RGB frame:
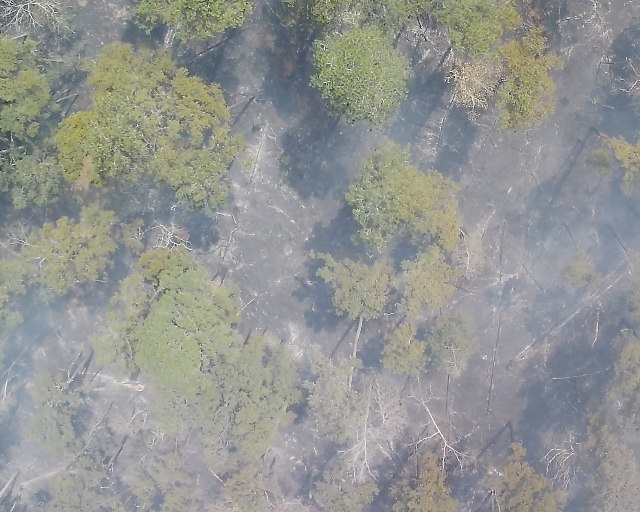
Thermal frame:
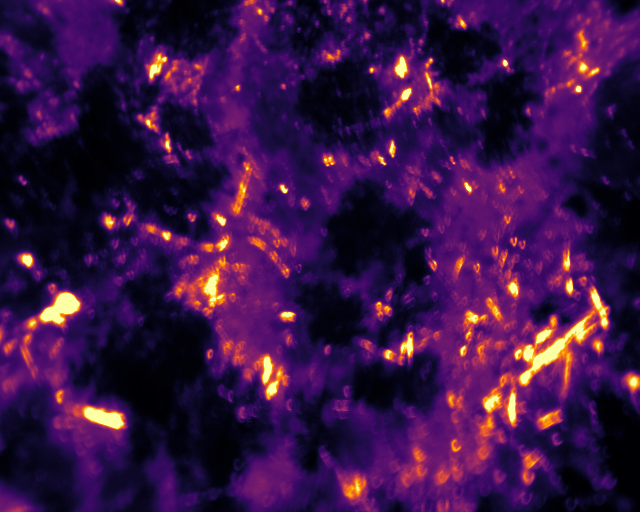
Captured: 2026-02-26 03:42:10
Pixels at or above 80 °C: 10631 (fraction of frame: 0.03244)